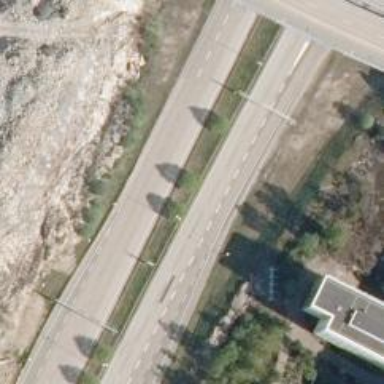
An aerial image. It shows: Asphalt road designated as trunk highway.